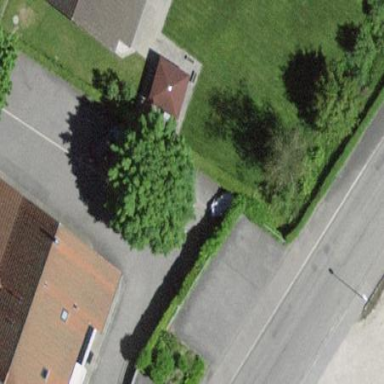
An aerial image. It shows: Street side parking area.